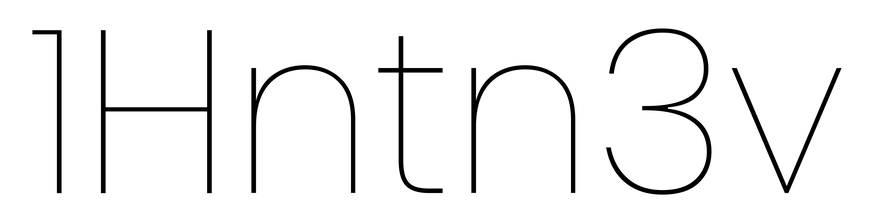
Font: Poppins-Thin